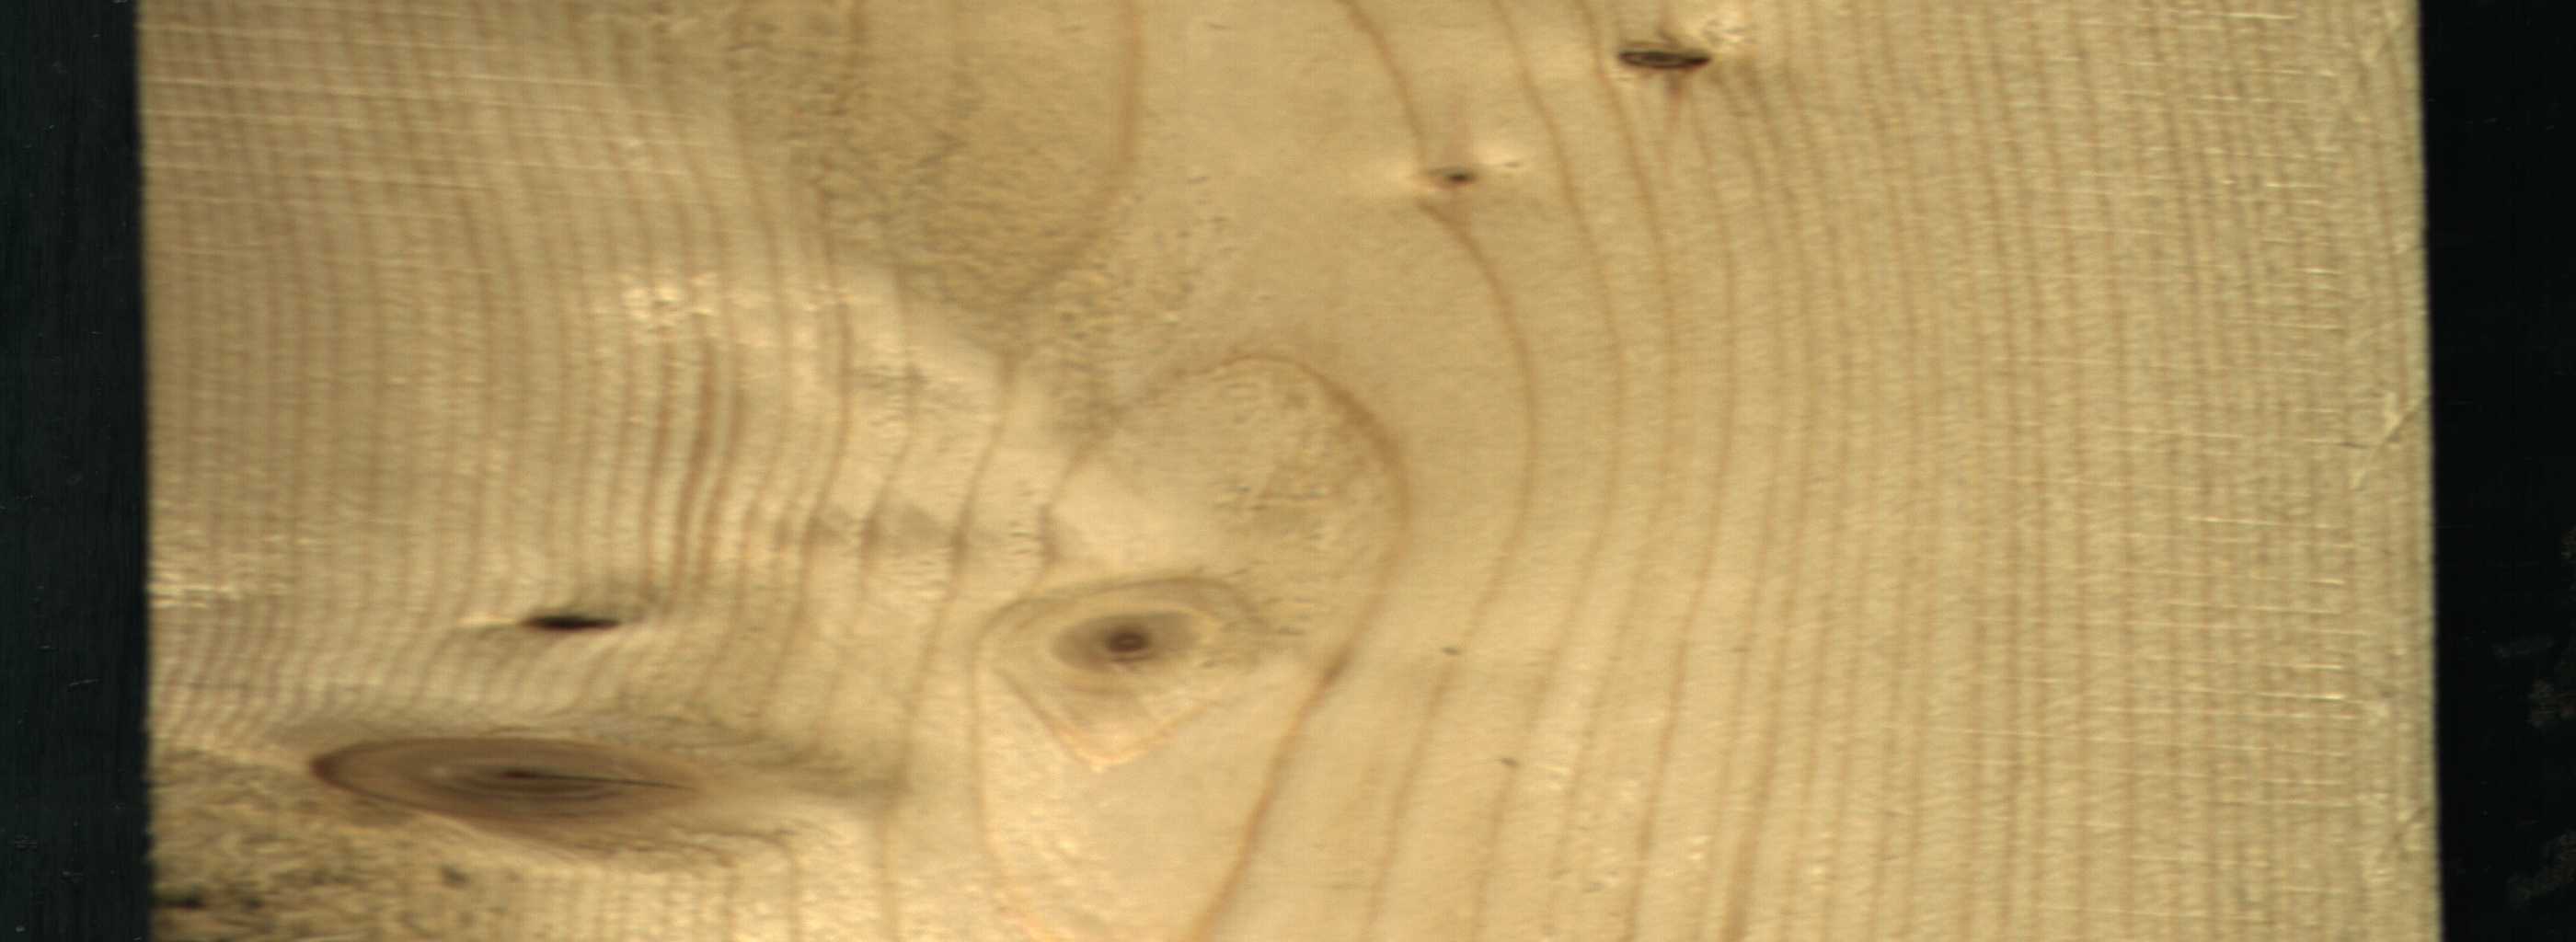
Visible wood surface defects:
Dead_Knot
Live_Knot
Live_Knot
Live_Knot
Live_Knot
Live_Knot